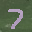
Label: 7